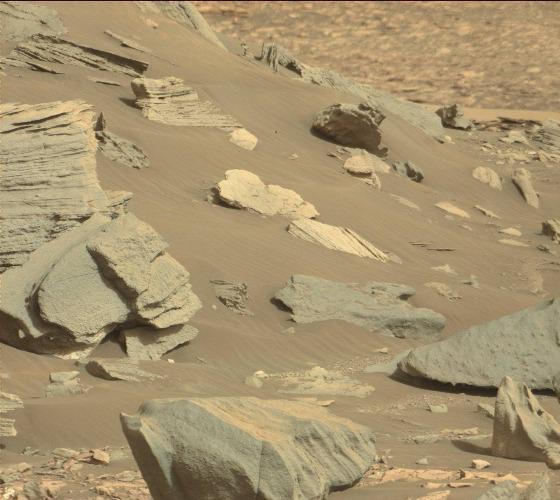
Terrain classes present: Bedrock, Gravel / Sand / Soil, Rock, Shadow